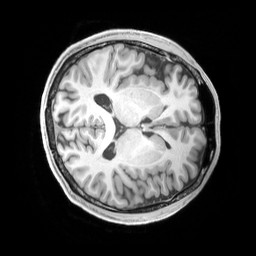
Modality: T1w
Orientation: axial
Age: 24
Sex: male
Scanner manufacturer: siemens
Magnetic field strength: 3 T
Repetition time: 2.53 s
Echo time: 0.00326 s